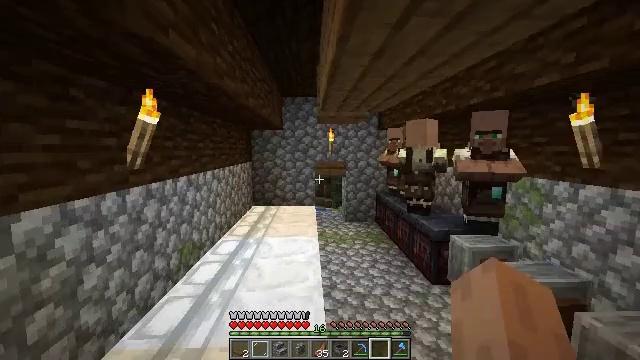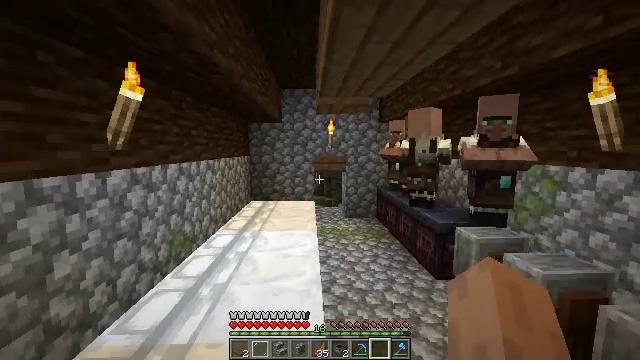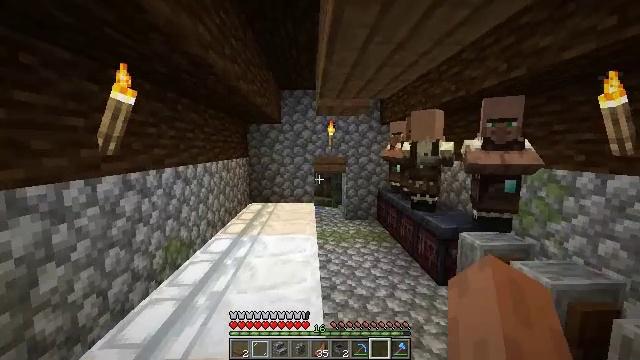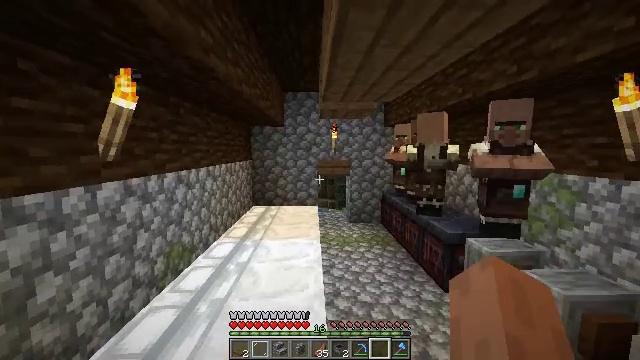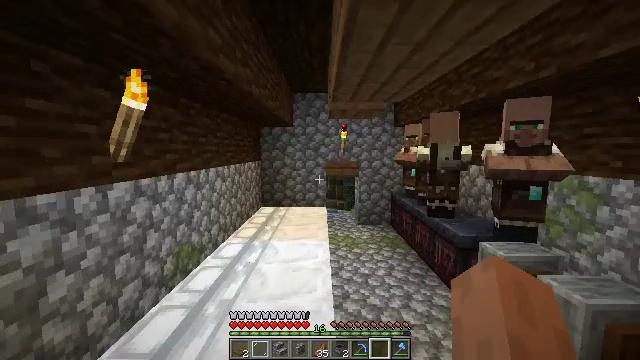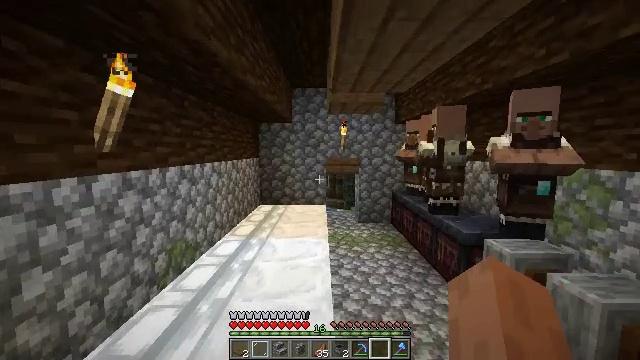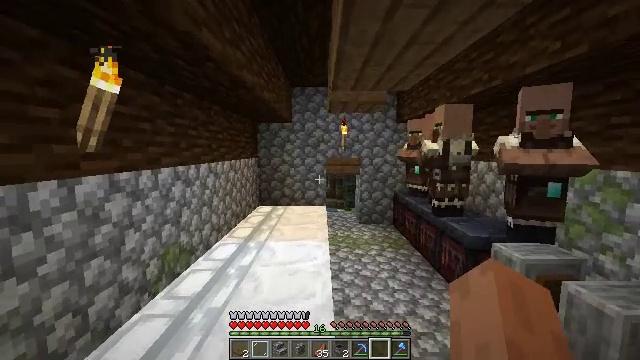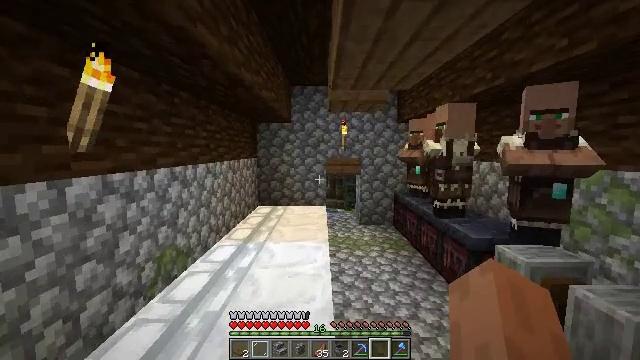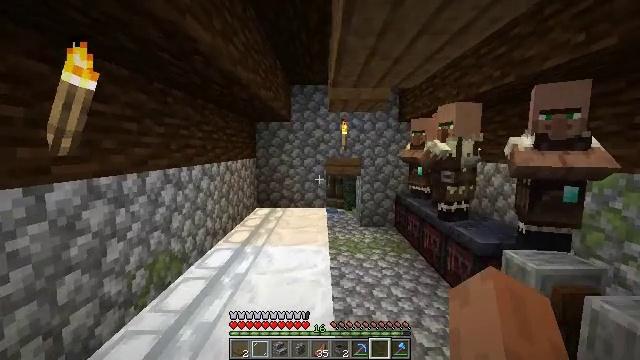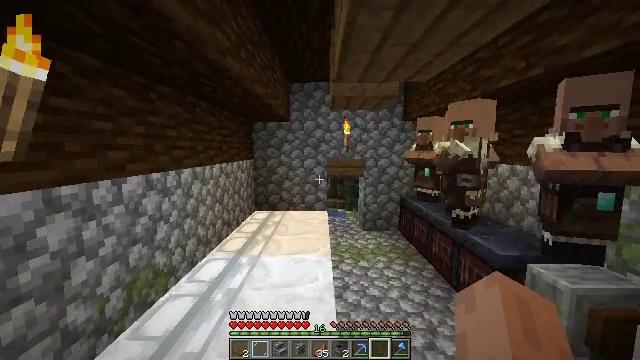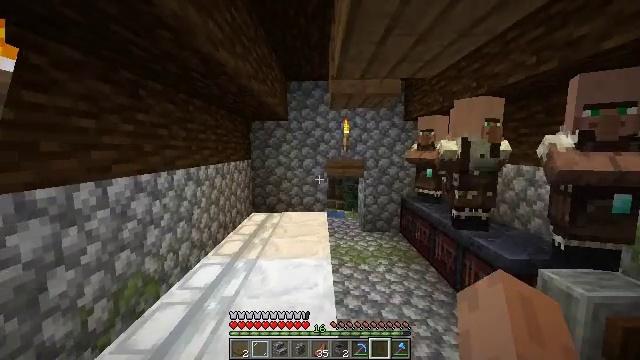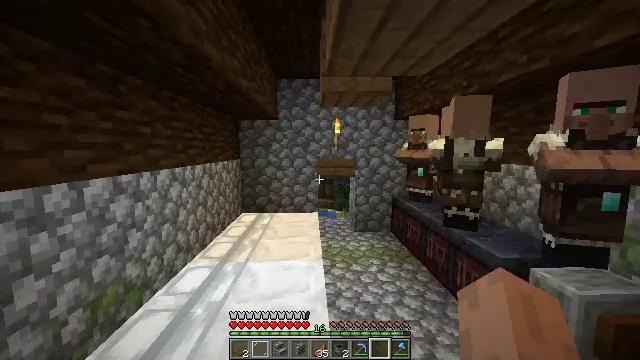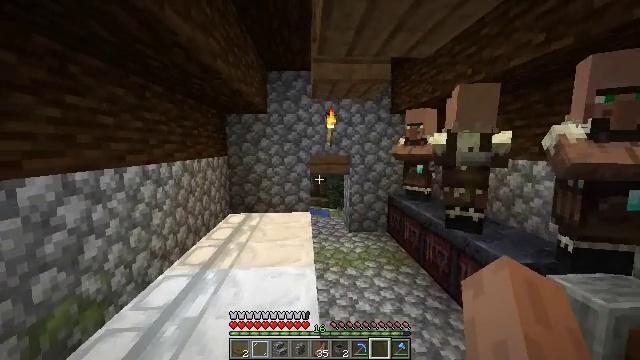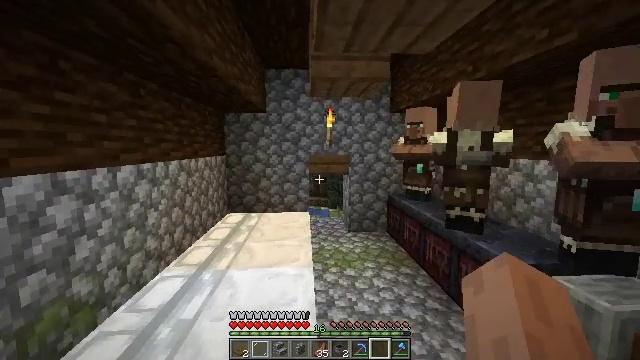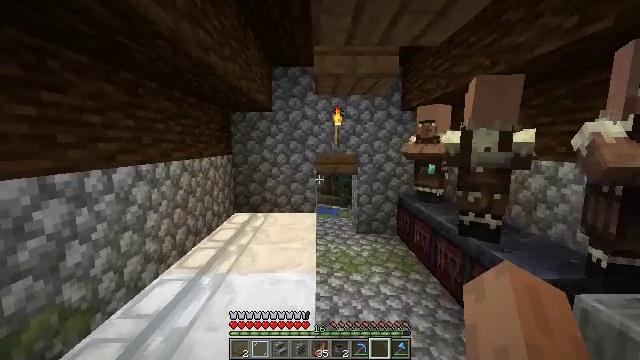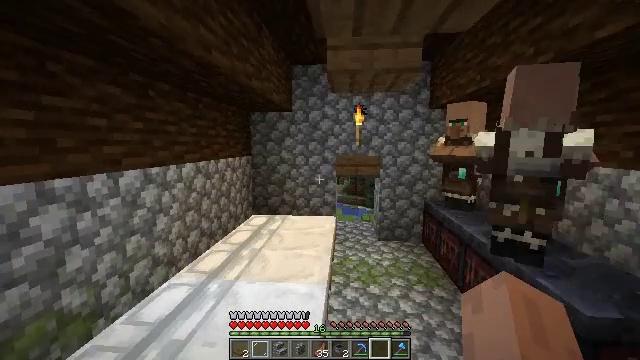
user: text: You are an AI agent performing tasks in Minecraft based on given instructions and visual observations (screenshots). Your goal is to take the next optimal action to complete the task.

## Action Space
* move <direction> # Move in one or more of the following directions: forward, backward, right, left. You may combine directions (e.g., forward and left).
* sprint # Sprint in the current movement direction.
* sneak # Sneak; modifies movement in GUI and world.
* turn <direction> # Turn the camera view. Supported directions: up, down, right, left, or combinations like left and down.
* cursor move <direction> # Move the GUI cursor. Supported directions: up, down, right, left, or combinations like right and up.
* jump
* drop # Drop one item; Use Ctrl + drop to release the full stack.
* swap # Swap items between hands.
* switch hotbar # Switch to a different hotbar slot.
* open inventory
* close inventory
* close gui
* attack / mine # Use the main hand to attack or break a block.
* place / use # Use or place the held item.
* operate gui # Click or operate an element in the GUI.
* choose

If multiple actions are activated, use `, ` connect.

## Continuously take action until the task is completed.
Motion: motion action
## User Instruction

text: Open your crafting table and craft a minecart with ingots.
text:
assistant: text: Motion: no_op
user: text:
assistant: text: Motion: no_op
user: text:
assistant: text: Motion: no_op
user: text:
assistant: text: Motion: move forward, turn left
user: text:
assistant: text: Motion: move forward
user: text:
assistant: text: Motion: move forward
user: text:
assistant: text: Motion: move forward
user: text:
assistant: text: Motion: move forward
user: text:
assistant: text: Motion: move forward
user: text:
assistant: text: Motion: move forward
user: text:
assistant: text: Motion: move forward, turn right
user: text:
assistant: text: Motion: move forward and move right, turn right
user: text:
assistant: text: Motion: move forward and move right
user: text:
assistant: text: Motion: move forward and move right, turn left
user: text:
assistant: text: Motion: move forward, turn left
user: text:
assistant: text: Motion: move forward, turn left
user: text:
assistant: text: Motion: move forward, sprint
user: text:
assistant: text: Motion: move forward, sprint
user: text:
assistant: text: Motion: move forward, sprint
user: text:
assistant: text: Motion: move forward
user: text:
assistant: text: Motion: move forward
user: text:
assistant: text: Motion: move forward, turn right and down
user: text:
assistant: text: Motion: move forward, turn right and down
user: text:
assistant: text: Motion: move forward, turn right
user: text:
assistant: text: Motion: move forward
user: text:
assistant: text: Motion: move forward, turn left
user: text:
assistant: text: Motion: move forward, turn left
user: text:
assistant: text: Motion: move forward
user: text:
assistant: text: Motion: move forward and move right
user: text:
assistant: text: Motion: move forward and move right